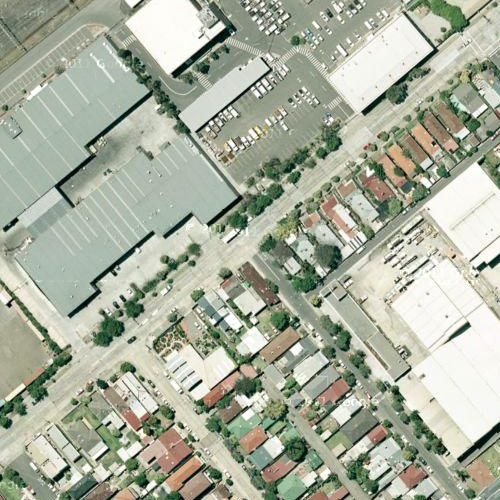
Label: sydney